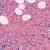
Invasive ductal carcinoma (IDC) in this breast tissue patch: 1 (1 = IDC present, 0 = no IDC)